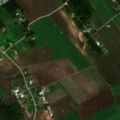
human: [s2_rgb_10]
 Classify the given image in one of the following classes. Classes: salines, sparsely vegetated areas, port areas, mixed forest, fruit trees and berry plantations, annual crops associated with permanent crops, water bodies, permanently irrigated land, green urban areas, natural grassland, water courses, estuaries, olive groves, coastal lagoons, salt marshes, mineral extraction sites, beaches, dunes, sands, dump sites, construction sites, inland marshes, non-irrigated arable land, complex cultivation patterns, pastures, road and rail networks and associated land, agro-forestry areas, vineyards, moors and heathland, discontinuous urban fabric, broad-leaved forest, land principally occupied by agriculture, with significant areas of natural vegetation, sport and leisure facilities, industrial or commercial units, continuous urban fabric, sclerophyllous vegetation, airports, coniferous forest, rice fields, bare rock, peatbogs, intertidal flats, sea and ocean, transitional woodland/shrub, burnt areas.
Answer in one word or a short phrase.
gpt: non-irrigated arable land, land principally occupied by agriculture, with significant areas of natural vegetation, coniferous forest